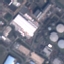
Land use / land cover: Industrial